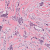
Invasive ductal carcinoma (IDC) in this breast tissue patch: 1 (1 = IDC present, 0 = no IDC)